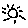
Label: sun